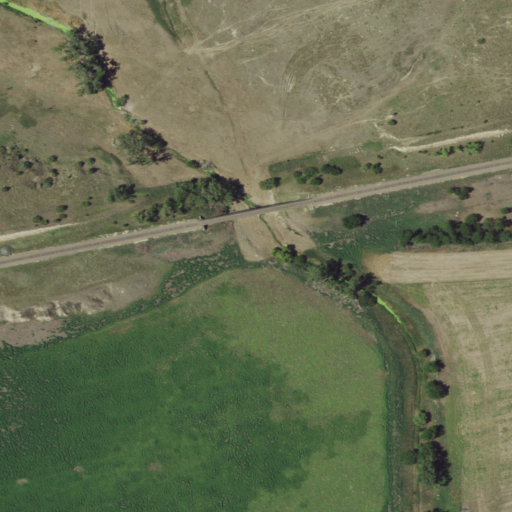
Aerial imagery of valley in Nebraska named Massacre Canyon containing grassland and pasture